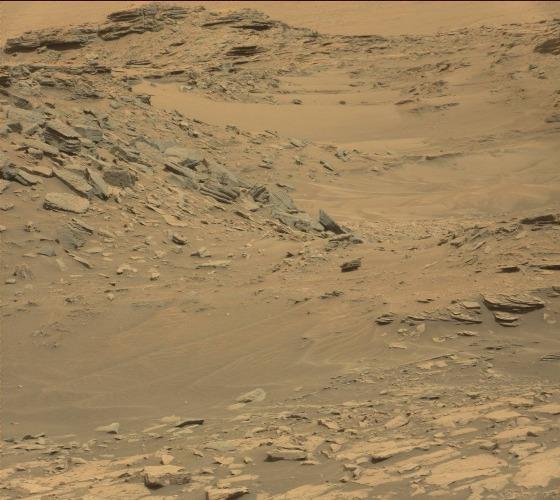
Terrain classes present: Bedrock, Gravel / Sand / Soil, Rock, Shadow